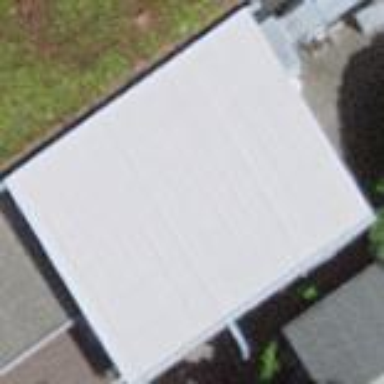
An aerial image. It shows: View of roof of building.